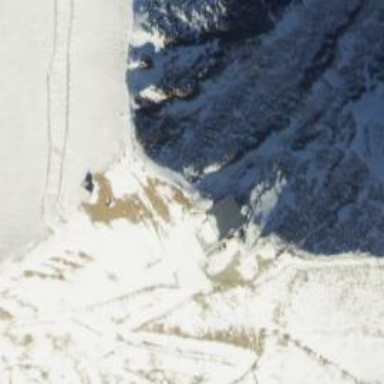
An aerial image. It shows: Ski Patrol Building.